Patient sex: M
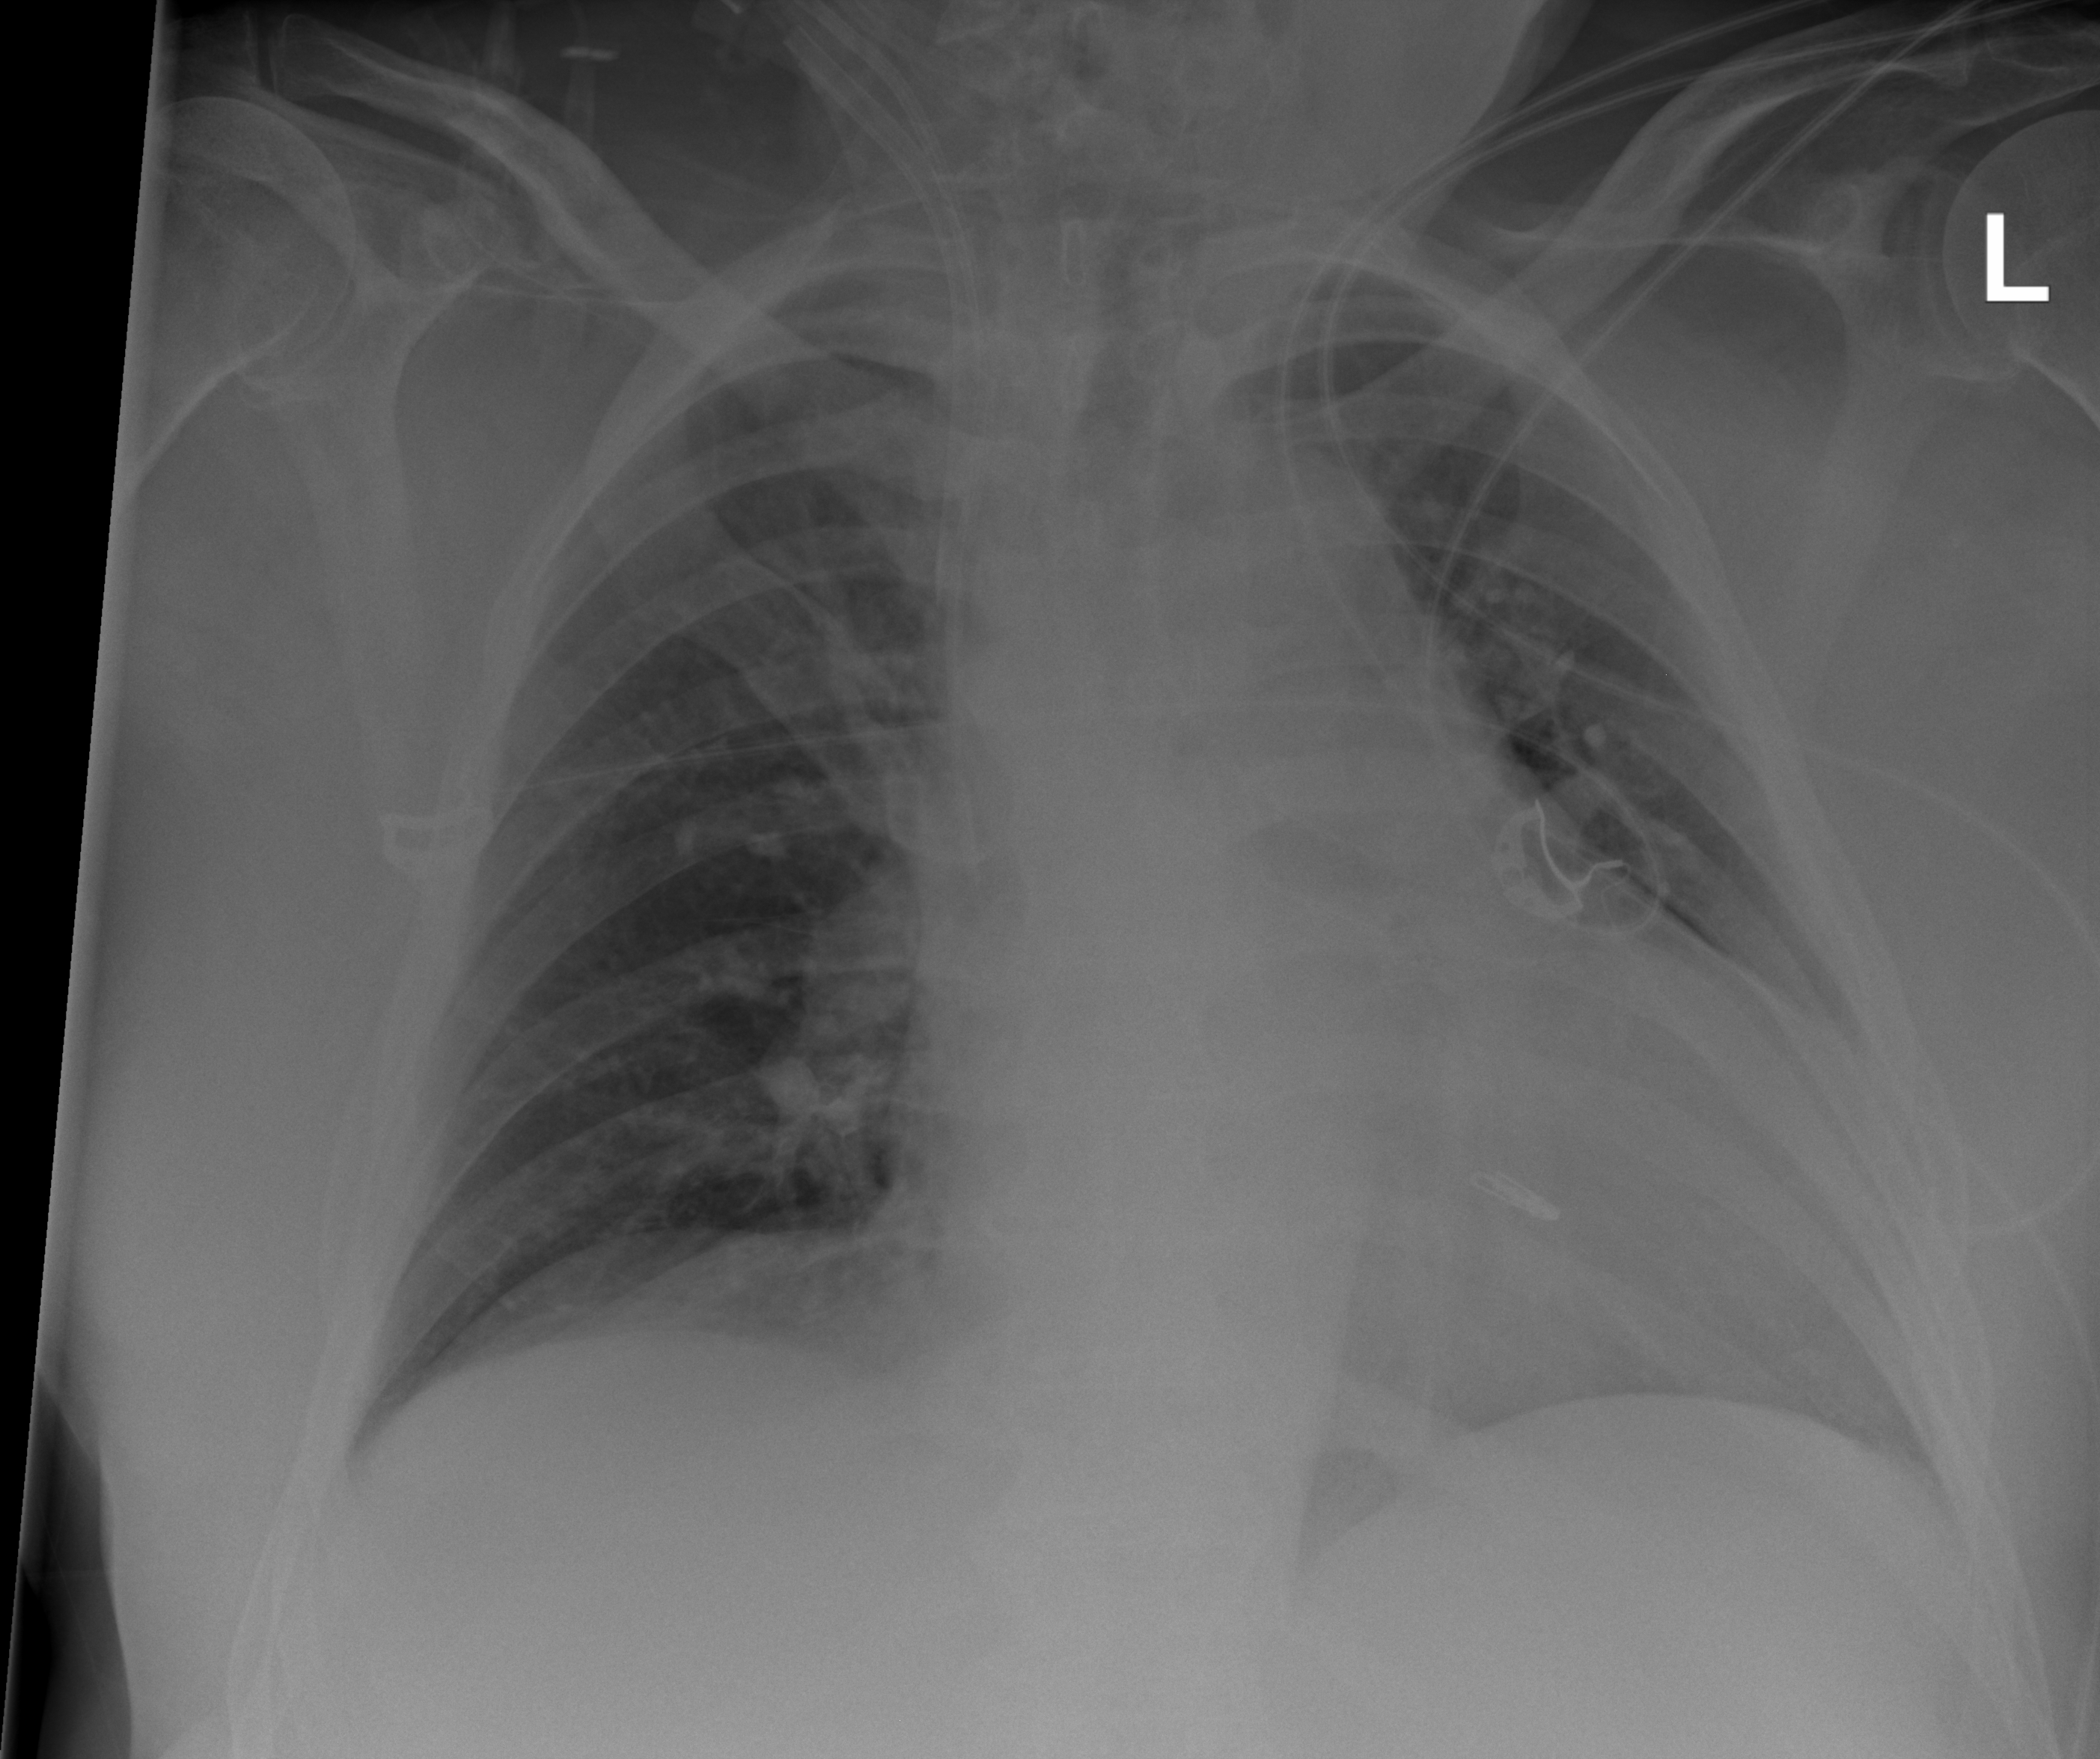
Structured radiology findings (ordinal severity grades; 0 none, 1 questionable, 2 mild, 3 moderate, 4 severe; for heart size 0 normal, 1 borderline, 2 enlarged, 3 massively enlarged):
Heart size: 3
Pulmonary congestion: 0
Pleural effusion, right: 0
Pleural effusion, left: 0
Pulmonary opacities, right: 0
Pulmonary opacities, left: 0
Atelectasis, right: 0
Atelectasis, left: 0